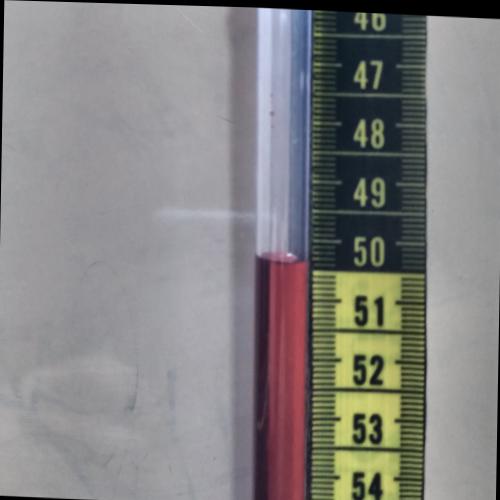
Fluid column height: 50.4 cm